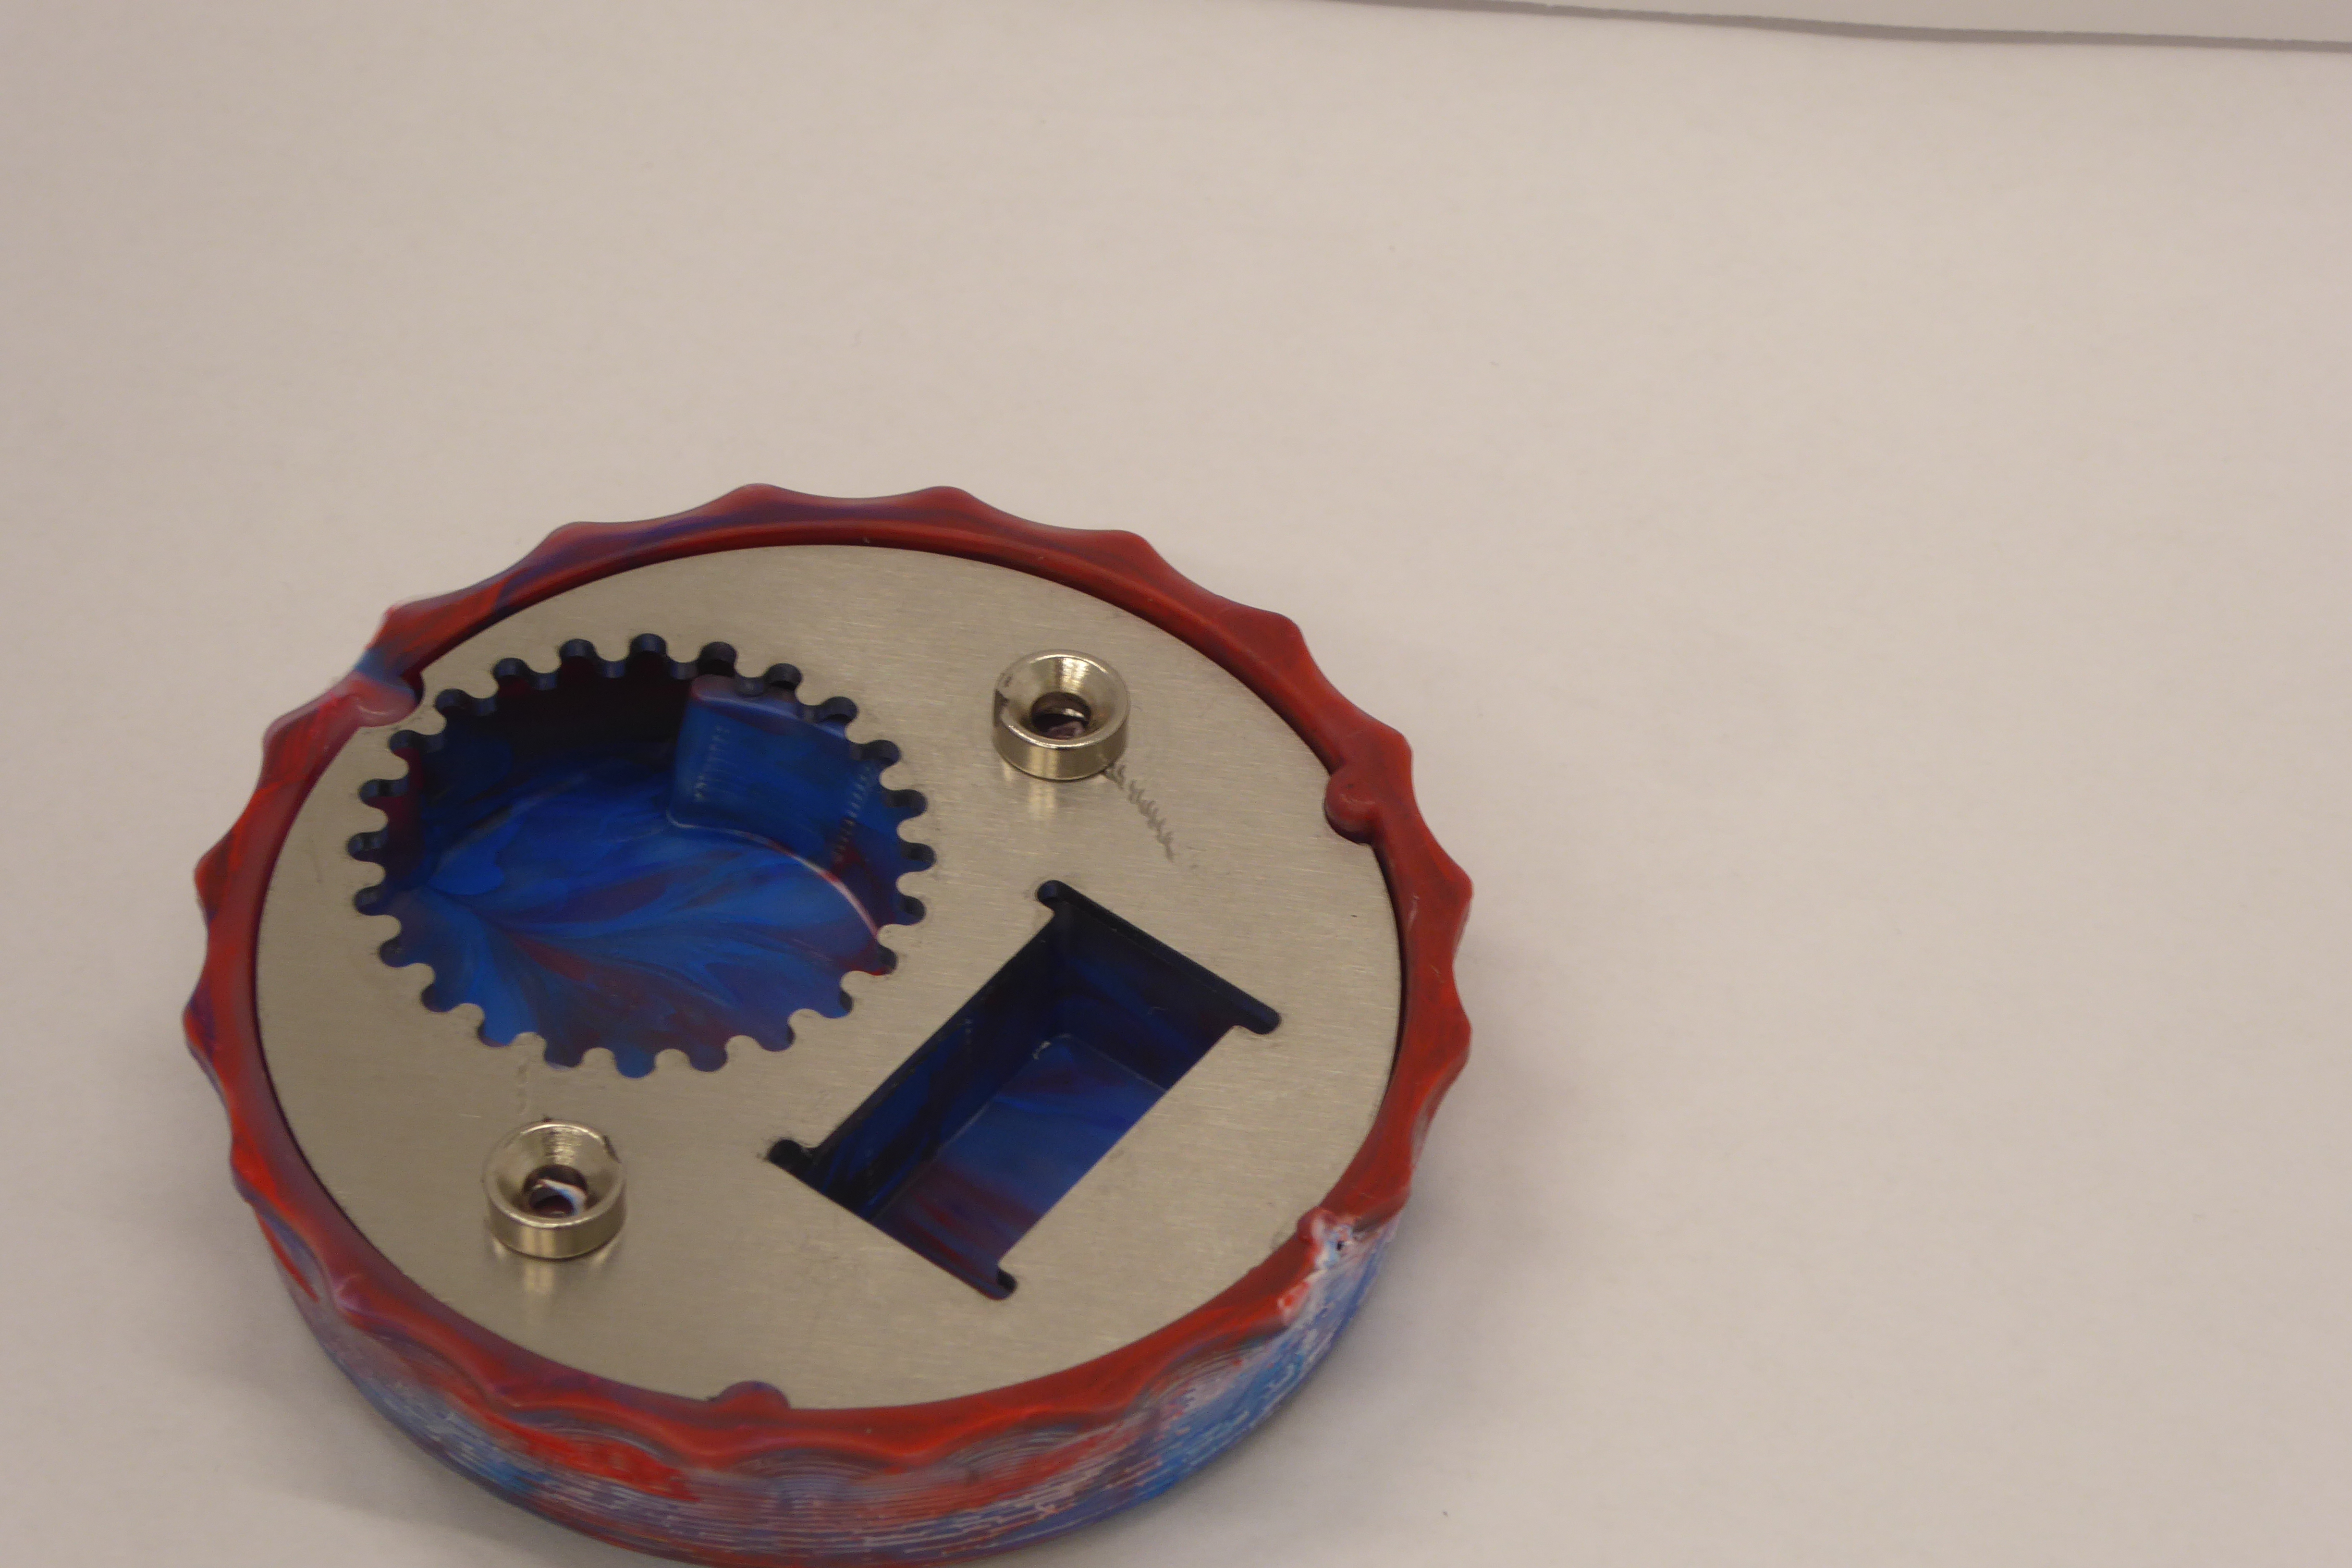
Label: Bottle Opener - Inlay